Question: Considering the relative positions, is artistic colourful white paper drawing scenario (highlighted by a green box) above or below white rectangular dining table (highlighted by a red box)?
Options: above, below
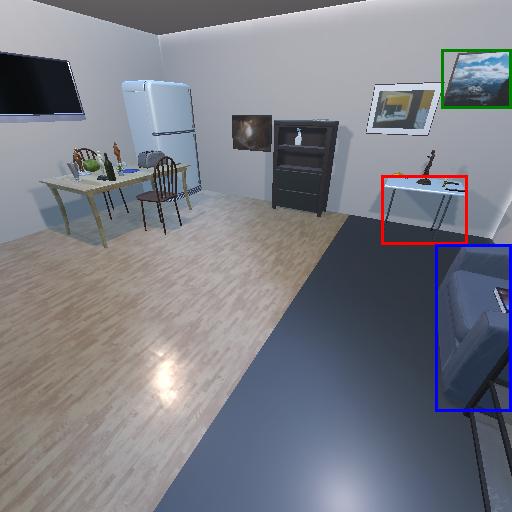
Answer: above